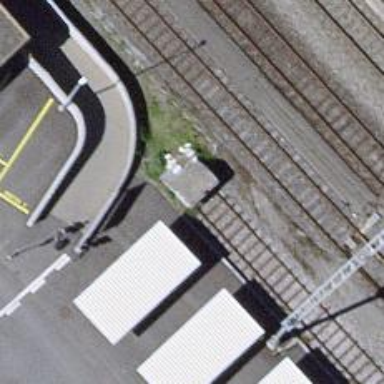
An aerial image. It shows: Railway buffer stop.